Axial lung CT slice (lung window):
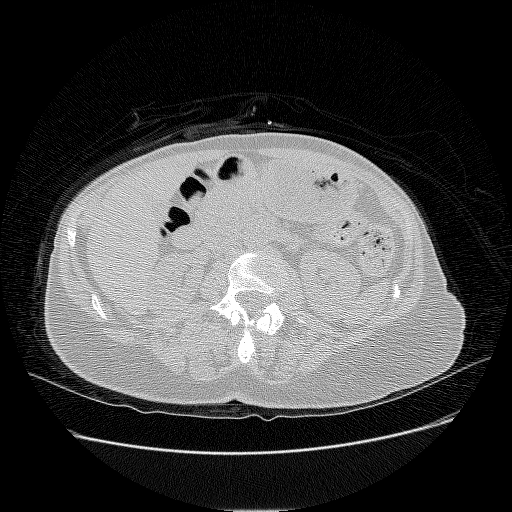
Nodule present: no